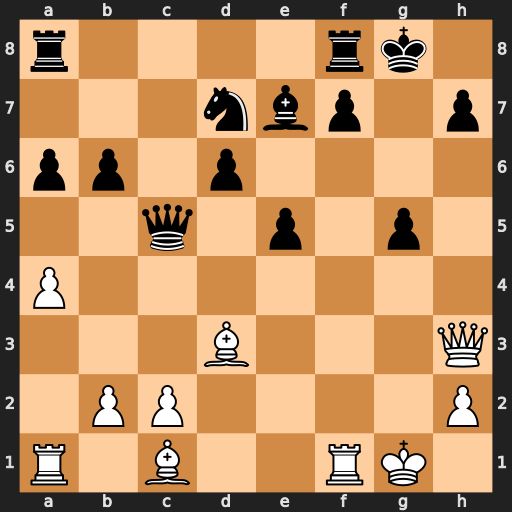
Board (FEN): r4rk1/3nbp1p/pp1p4/2q1p1p1/P7/3B3Q/1PP4P/R1B2RK1
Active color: w
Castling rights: -
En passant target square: -
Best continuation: Be3 Qxe3+ Qxe3